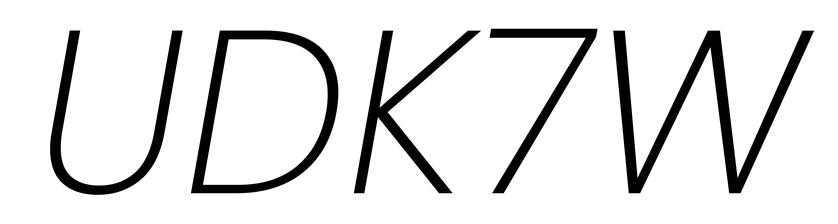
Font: Poppins-ExtraLightItalic